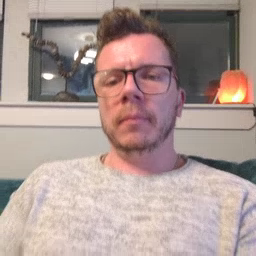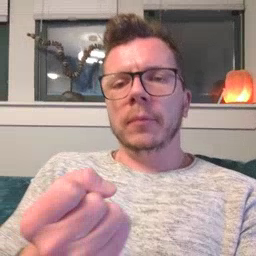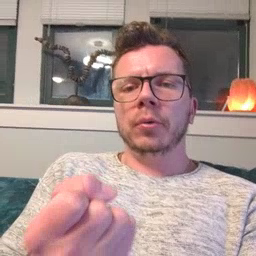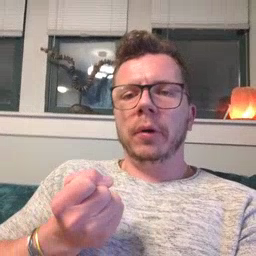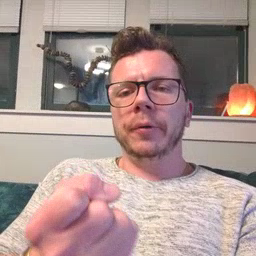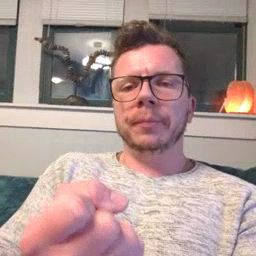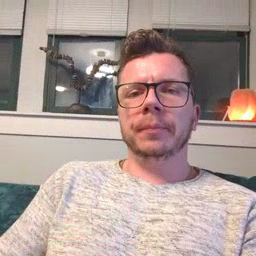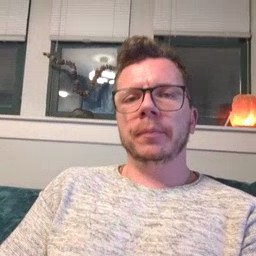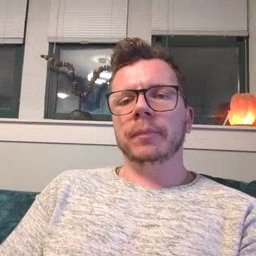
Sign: drawer